Field crop: maize
Growth stage: 2
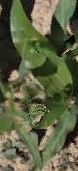
Species: maize